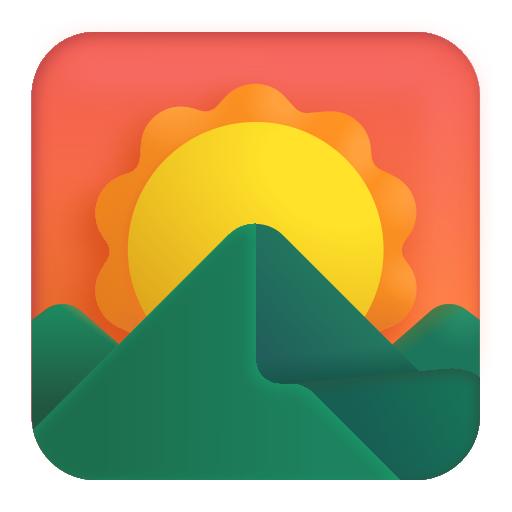
sunrise over mountains color